Question: I'm receiving following crash on Android 7.0 Samsung S8 and many other such native crashes:
'''
backtrace:
#00 pc 000000000005da7c /system/lib64/libbinder.so (_ZN7android6Parcel14freeDataNoInitEv+16)
#01 pc 00000000000f8538 /system/lib64/libandroid_runtime.so
#02 pc 0000000002a4fa24 /system/framework/arm64/boot-framework.oat (android.os.Parcel.nativeDestroy+128)
#03 pc 0000000002a4ee10 /system/framework/arm64/boot-framework.oat (android.os.Parcel.destroy+76)
#04 pc 0000000002a5396c /system/framework/arm64/boot-framework.oat (android.os.Parcel.finalize+40)
#05 pc 000000000068a6e0 /system/framework/arm64/boot-core-libart.oat (java.lang.Daemons$FinalizerDaemon.doFinalize+140)
#06 pc 000000000068a9bc /system/framework/arm64/boot-core-libart.oat (java.lang.Daemons$FinalizerDaemon.runInternal+520)
#07 pc 000000000068a054 /system/framework/arm64/boot-core-libart.oat (java.lang.Daemons$Daemon.run+96)
#08 pc 000000000065fda0 /system/framework/arm64/boot.oat (java.lang.Thread.run+60)
#09 pc 00000000000d25b4 /system/lib64/libart.so (art_quick_invoke_stub+580)
#10 pc 00000000000df6e4 /system/lib64/libart.so (_Z N3art9ArtMethod6InvokeEPNS_6ThreadEPjjPNS_6JValueEPKc+212)
#11 pc 0000000000475fc4 /system/lib64/libart.so (_ZN3artL18InvokeWithArgArrayERKNS_33ScopedObjectAccessAlreadyRunnableEPNS_9ArtMethodEPNS_8ArgArrayEPNS_6JValueEPKc+108)
#12 pc 0000000000477598 /system/lib64/libart.so (_ZN3art35InvokeVirtualOrInterfaceWithJValuesERKNS_33ScopedObjectAccessAlreadyRunnableEP8_jobjectP10_jmethodIDP6jvalue+372)
#13 pc 00000000004988a8 /system/lib64/libart.so (_ZN3art6Thread14CreateCallbackEPv+1104)
#14 pc 00000000000770f4 /system/lib64/libc.so (_ZL15__pthread_startPv+204)
#15 pc 000000000001e7d0 /system/lib64/libc.so (__start_thread+16)
'''
This crash was logged on play store. It keeps repeating for every build update we provide on play store.
Below library is used in my app, which is the only library that uses jni code from NDK.
'''
compile 'net.zetetic:android-database-sqlcipher:3.5.9@aar'
compile 'org.greenrobot:greendao:3.0.1'
'''
<URL>
<URL>
<URL>
Please help to resolve this crash issue. It is increasing day by day for my app.
See below image:

<URL>
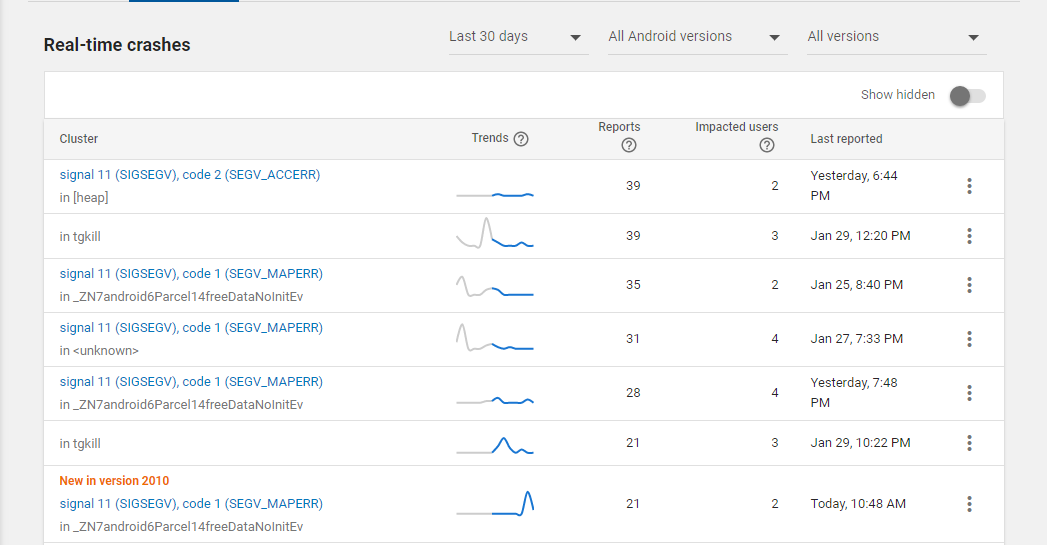
Answer: please verify you have not stored any Parcelable Objects in persistent storage like shared preferences or local sqlite db.
Parcel is not a general-purpose serialization mechanism. This class (and the corresponding Parcelable API for placing arbitrary objects into a Parcel) is designed as a high-performance IPC transport. As such, it is not appropriate to place any Parcel data in to persistent storage: changes in the underlying implementation of any of the data in the Parcel can render older data unreadable.